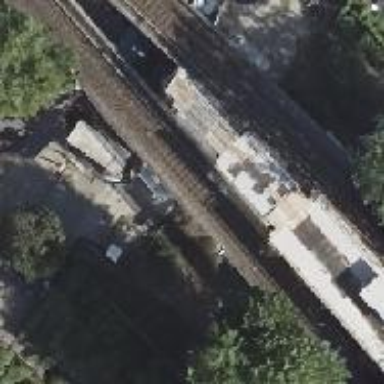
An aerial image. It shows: Bridge with bottom electrified rail for trains.